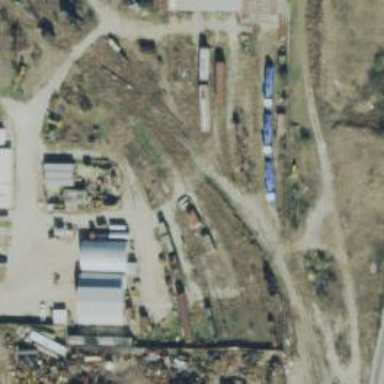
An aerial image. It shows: Abandoned railway.